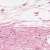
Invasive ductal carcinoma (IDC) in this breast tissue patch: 0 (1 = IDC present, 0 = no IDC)